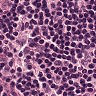
Metastatic tissue present: no